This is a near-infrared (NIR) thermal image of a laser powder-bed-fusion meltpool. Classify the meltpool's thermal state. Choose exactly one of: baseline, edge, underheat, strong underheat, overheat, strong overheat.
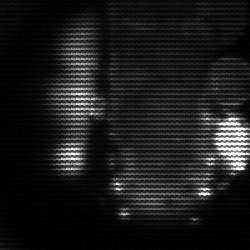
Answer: strong underheat